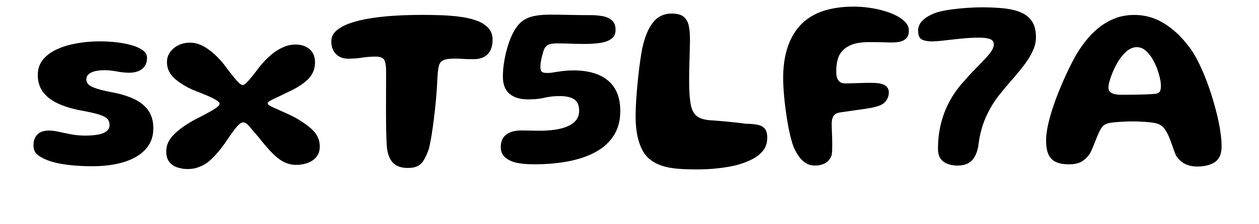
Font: Gluten_SemiBold